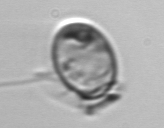
Label: Dinophysis_acuminata